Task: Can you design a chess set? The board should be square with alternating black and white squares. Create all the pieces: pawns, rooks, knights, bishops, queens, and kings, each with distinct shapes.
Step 5235:
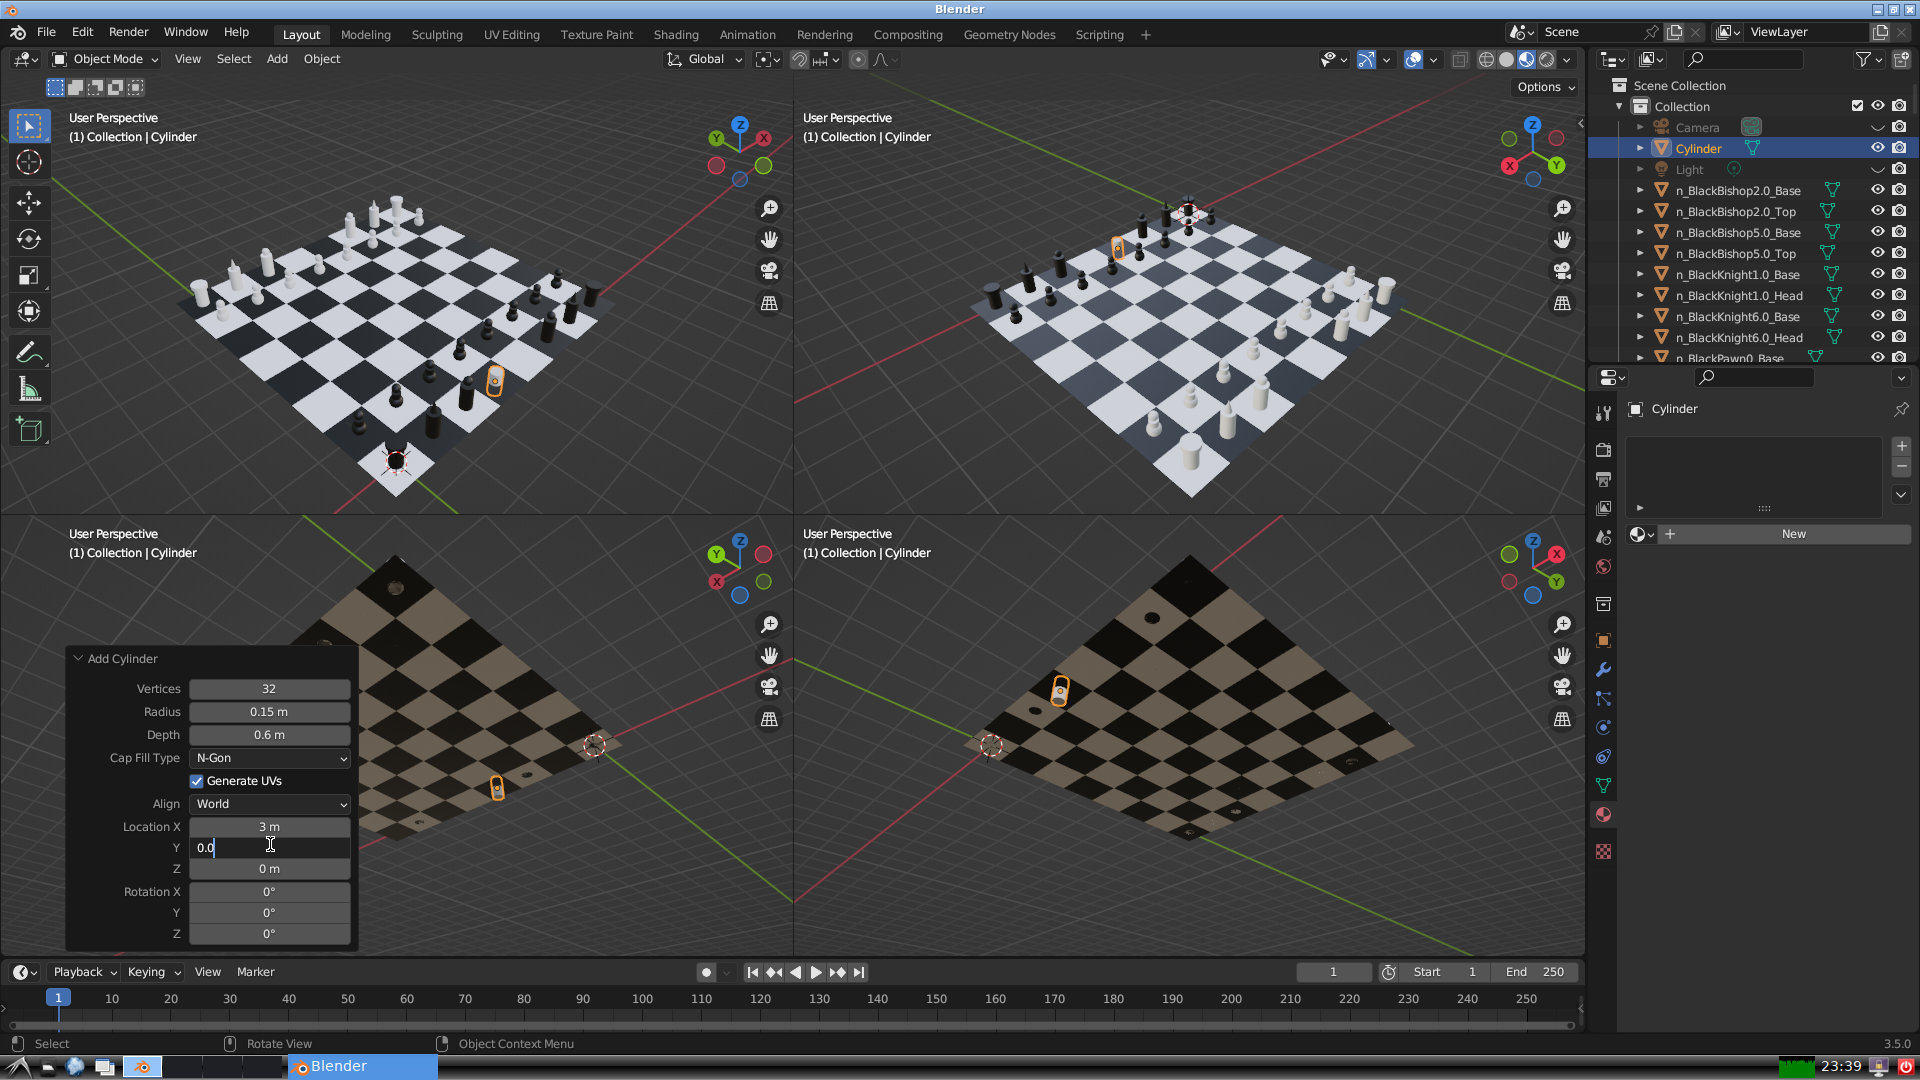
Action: {"key_press": ['Return']}